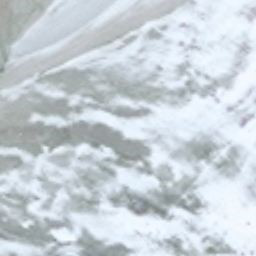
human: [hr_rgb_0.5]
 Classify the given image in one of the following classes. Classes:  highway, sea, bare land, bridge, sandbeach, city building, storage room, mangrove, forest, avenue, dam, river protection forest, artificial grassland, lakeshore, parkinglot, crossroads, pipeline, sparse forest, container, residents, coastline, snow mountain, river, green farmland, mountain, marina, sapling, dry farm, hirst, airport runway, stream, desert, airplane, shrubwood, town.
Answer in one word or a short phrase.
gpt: snow mountain